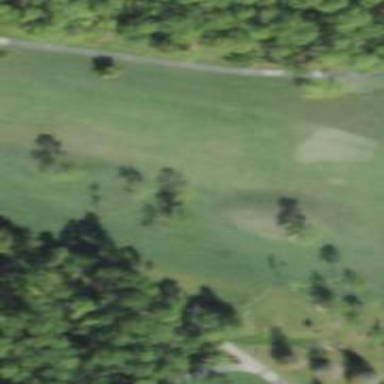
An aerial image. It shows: View of golf hole.